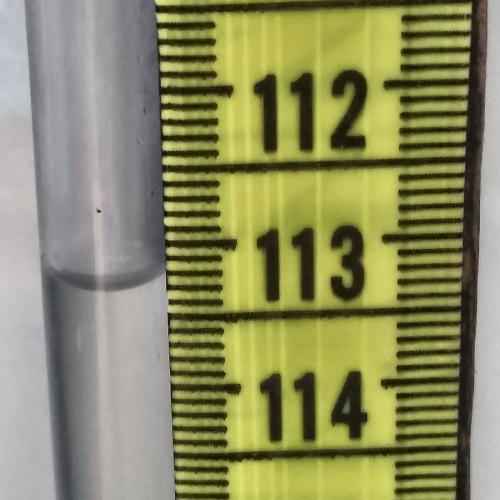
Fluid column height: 113.2 cm